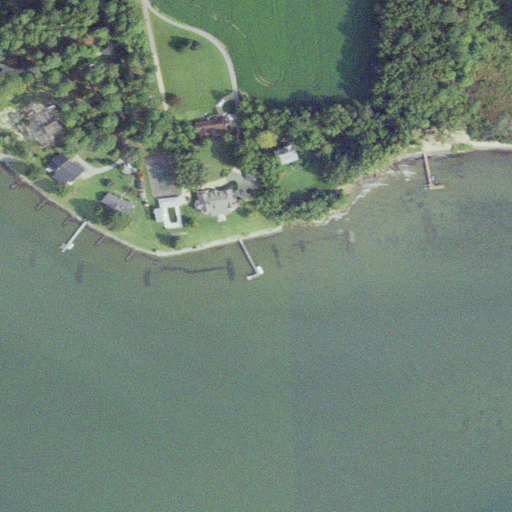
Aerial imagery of cape in Virginia named Orchard Point containing open water, open development, mixed forest, cultivated crops, evergreen forest, low intensity development, woody wetlands, medium intensity development, herbaceous wetlands, deciduous forest, and shrub